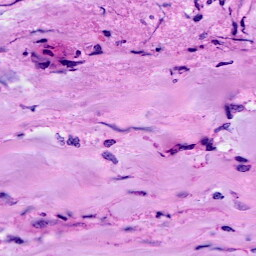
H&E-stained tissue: Breast